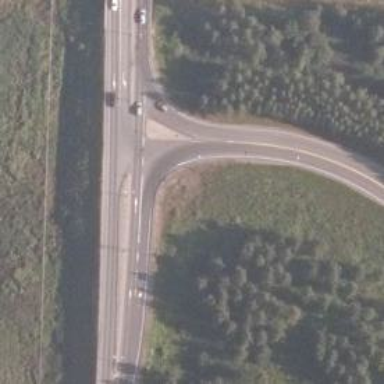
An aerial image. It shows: Trunk link road with asphalt surface.